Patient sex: F
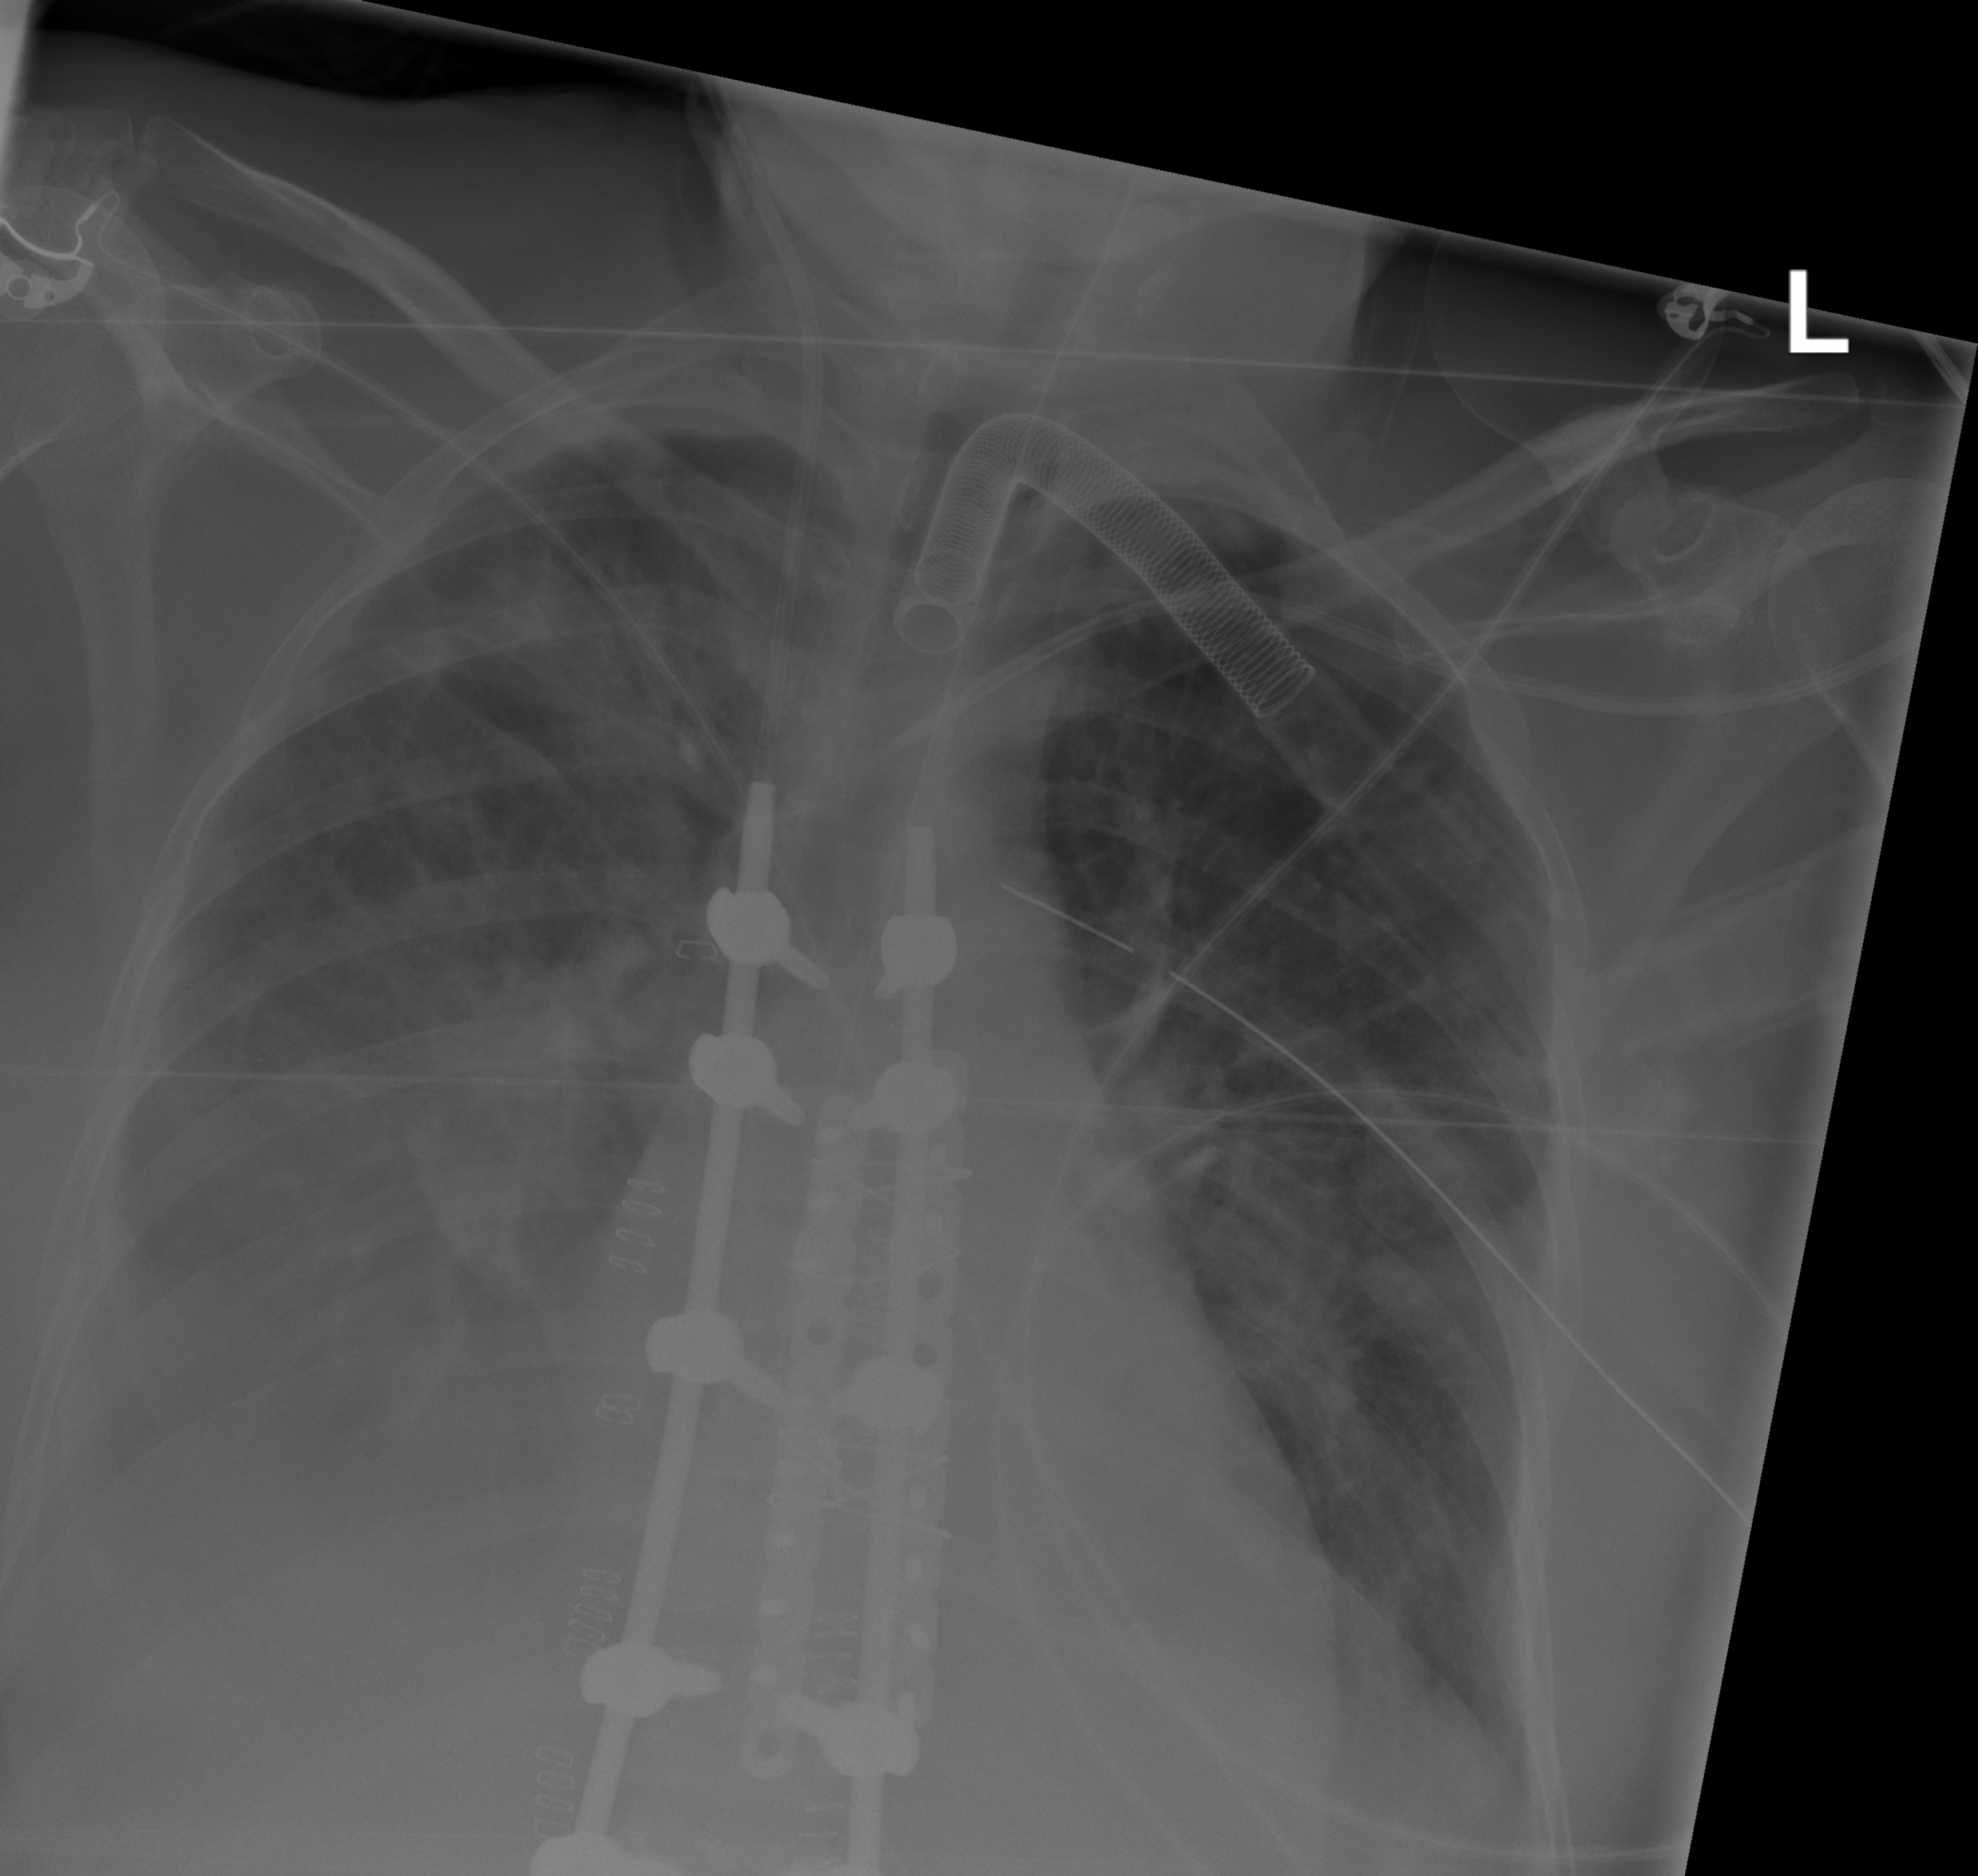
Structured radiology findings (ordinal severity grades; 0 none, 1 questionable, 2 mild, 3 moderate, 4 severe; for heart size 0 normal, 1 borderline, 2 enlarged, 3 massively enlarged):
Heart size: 0
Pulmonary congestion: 0
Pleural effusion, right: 2
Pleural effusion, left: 0
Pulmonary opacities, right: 0
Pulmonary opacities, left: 0
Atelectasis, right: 2
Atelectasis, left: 1